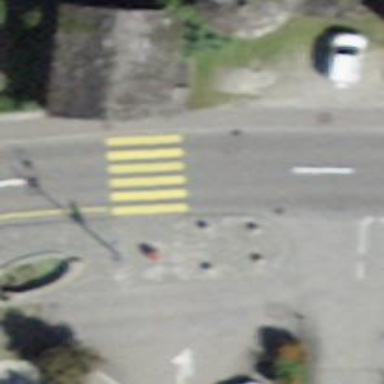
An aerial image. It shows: Uncontrolled zebra crossing on the road.